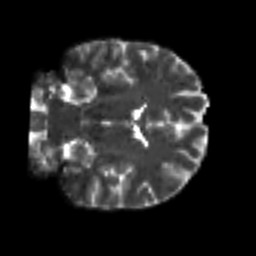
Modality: T2w
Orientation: coronal
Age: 29
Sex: male
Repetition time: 8.4 s
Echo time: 0.09 s